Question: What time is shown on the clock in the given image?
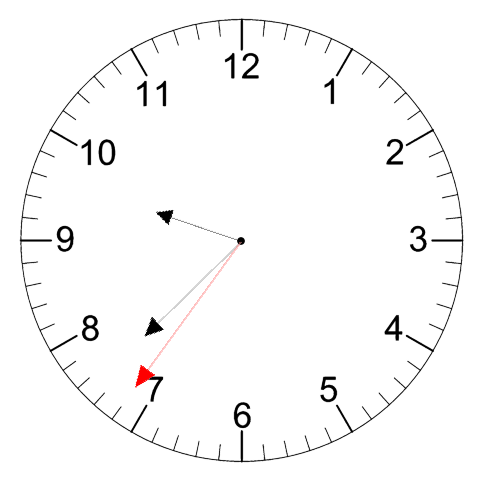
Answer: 09:37:36